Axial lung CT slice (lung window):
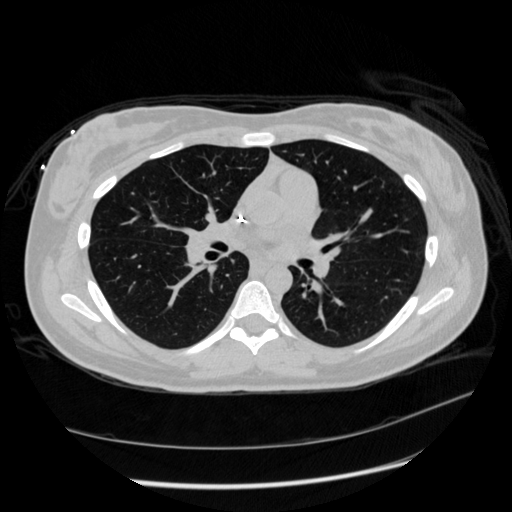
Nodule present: no